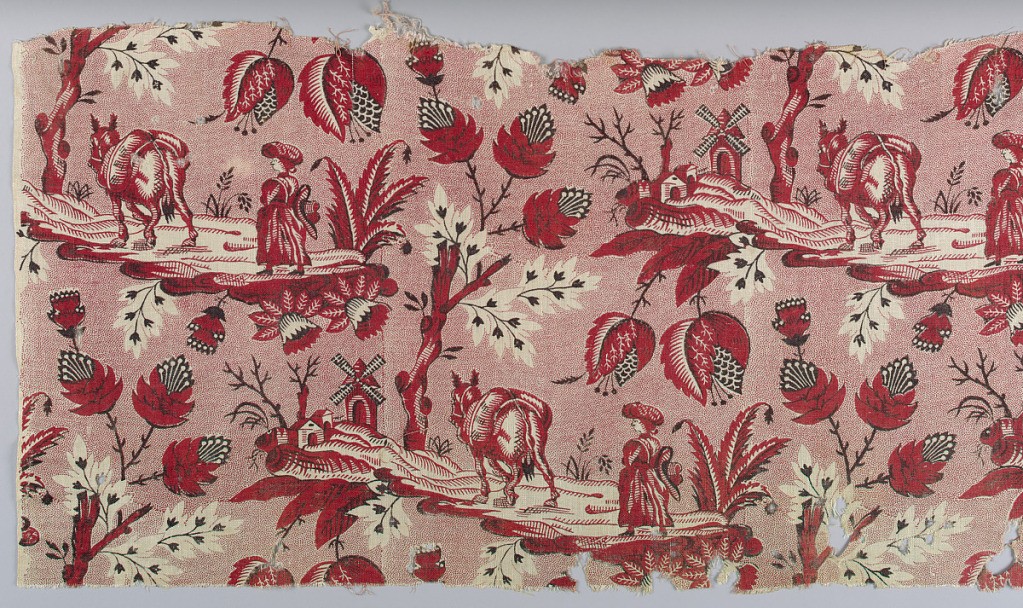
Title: Fragment
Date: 1750–1800
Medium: linen, cotton Techniqiue: block printed on plain weave
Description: Fragment with a country scene of a windmill, a woman on a road and a house under a flowering tree. Pattern in red and black on a white ground with red picotage. Half-drop repeat.